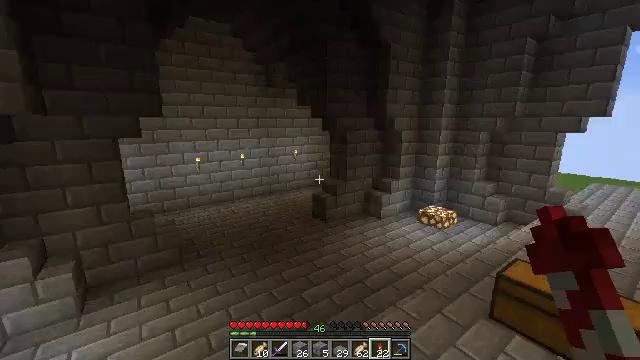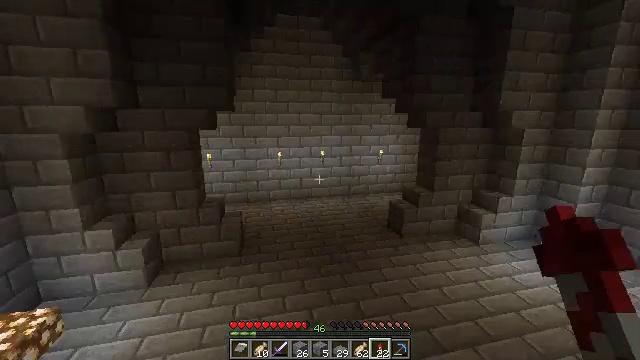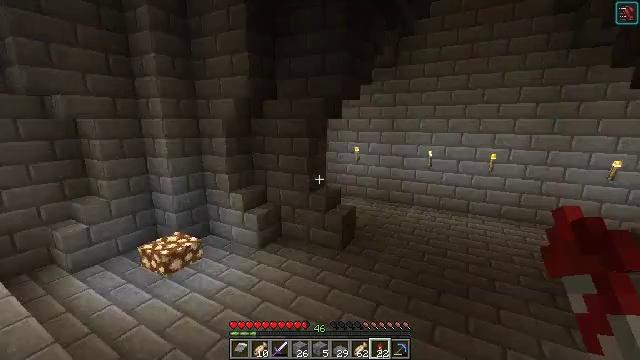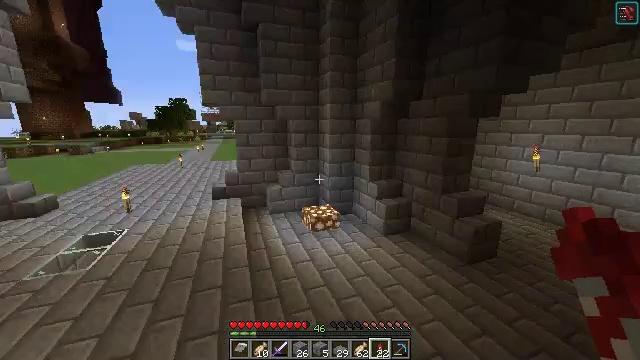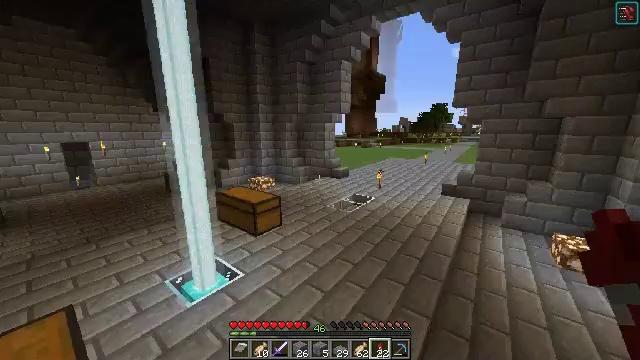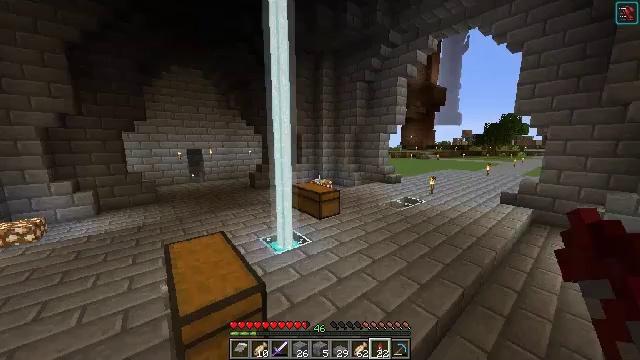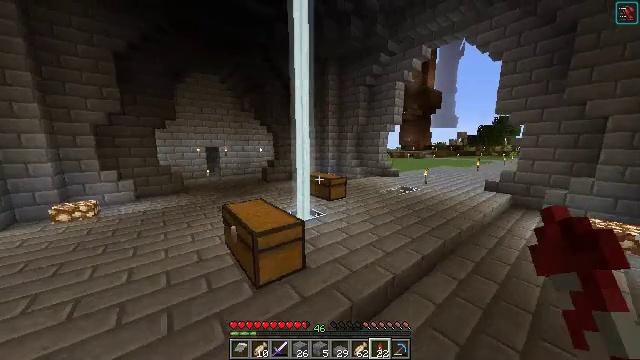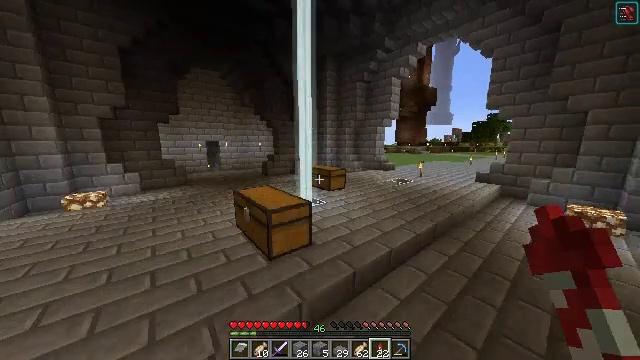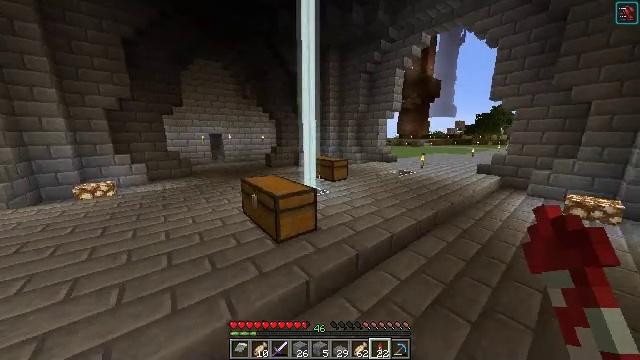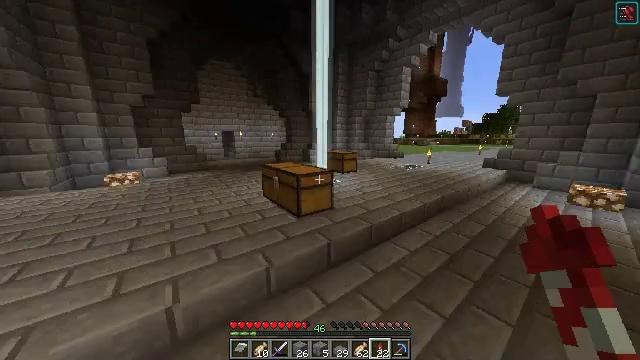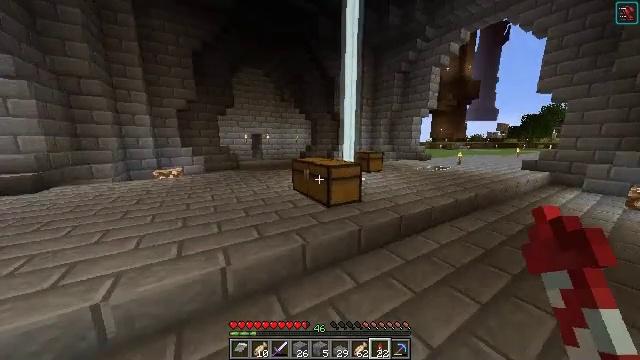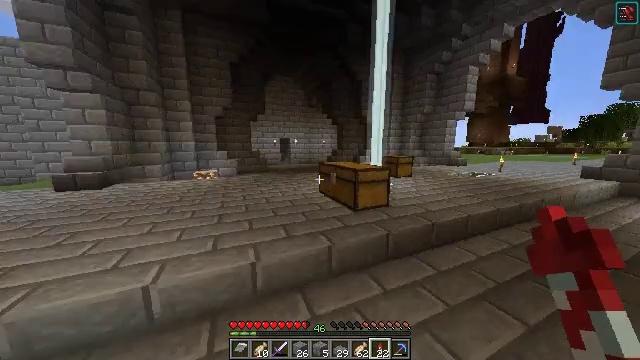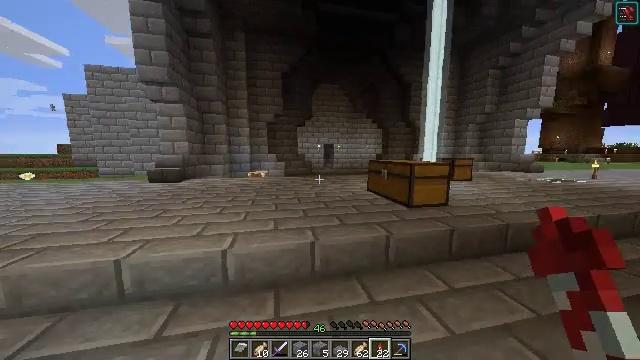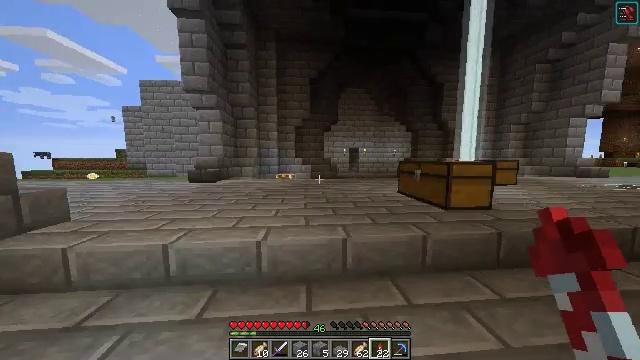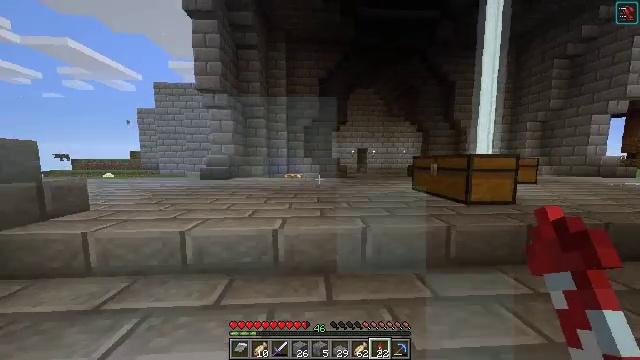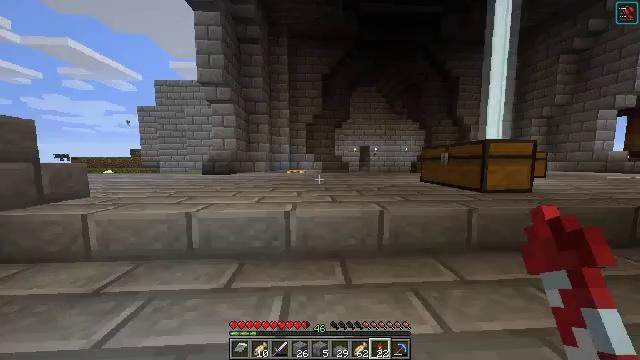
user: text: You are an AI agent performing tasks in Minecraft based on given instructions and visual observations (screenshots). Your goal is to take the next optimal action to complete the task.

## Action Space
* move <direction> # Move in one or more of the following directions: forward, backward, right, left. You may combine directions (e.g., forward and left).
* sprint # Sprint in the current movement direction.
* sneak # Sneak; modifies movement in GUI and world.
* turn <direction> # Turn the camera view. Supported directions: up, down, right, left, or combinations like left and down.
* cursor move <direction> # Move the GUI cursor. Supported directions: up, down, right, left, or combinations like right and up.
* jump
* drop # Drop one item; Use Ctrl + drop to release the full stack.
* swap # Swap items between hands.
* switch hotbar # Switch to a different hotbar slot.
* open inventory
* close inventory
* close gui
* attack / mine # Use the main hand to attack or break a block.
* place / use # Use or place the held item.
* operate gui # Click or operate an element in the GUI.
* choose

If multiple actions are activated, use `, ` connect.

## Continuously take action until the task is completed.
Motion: motion action
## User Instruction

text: Make a slime block by placing slimeballs in the crafting table.
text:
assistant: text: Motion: turn left
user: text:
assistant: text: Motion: turn left
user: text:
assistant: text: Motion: turn left
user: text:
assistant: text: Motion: turn left
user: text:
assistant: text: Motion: turn left and up
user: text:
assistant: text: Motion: no_op
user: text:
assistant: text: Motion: no_op
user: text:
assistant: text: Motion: turn down
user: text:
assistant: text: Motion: turn left
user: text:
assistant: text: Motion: turn left and up
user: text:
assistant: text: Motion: turn left and up
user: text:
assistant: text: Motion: turn left and up
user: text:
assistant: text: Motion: turn left and up
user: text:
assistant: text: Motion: turn left
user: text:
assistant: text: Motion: no_op
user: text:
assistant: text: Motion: move forward
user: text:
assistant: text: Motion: move forward
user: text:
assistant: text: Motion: move forward, turn right
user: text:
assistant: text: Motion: move forward, turn right and up
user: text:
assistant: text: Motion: move forward, turn right
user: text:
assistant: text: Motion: move forward, turn right
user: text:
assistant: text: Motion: move forward, turn right
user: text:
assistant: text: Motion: move forward, turn right
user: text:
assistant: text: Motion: move forward
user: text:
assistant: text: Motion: move forward
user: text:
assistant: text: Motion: move forward
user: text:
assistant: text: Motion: move forward
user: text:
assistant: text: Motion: move forward
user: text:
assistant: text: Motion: move forward
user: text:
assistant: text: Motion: move forward